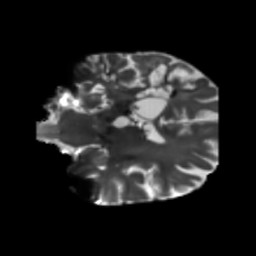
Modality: T2w
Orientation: coronal
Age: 45
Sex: male
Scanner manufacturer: siemens
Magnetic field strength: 3 T
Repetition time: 5.47 s
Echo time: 0.0854 s